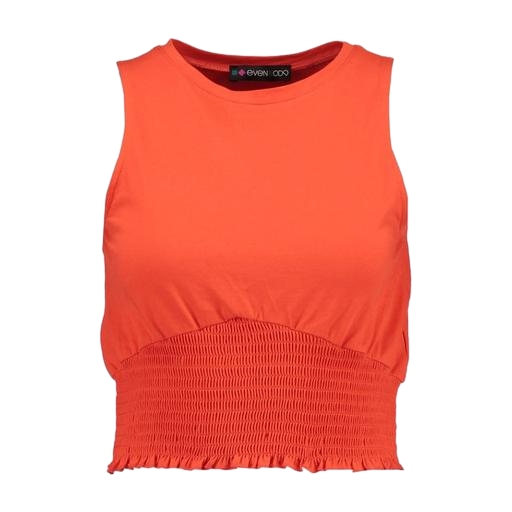
red fitted crop top, orange tank top, red link high-neck ruched top, white background